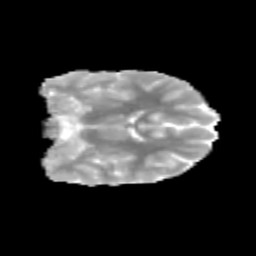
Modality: MD
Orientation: coronal
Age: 10
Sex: female
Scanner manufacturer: siemens
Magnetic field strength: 3 T
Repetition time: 3.8 s
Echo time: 0.07 s